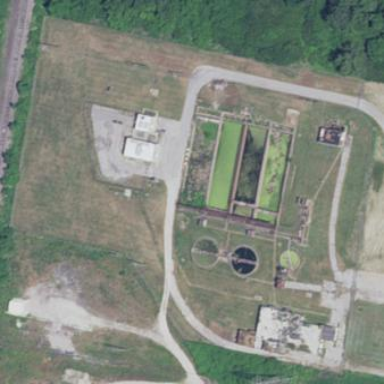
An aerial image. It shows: Wastewater plant.